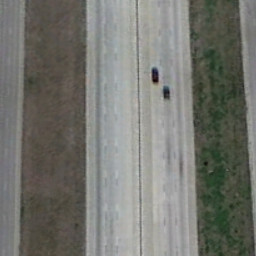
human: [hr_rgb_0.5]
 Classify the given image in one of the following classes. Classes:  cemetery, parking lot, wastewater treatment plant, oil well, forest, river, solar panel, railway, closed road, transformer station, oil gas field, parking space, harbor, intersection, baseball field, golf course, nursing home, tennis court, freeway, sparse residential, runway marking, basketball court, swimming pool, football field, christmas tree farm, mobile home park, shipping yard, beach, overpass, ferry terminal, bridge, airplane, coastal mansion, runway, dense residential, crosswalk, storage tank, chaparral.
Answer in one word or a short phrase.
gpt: freeway